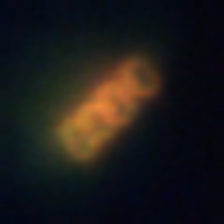
Taxon: Chaetoceros
Group: Diatoms